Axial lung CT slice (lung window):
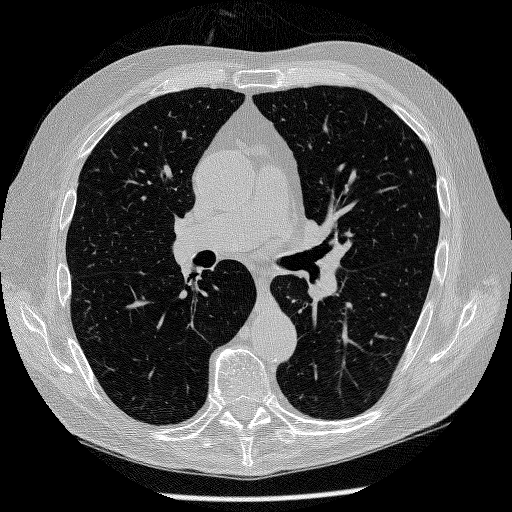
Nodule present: no